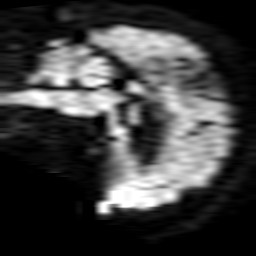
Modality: TRACE
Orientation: sagittal
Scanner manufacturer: philips
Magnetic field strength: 1.5 T
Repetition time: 3.111 s
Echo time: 0.06241 s